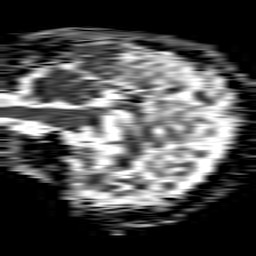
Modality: ADC
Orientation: sagittal
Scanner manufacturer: philips
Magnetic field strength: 1.5 T
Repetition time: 4.6 s
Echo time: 0.08631 s